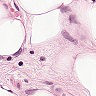
Metastatic tissue present: yes